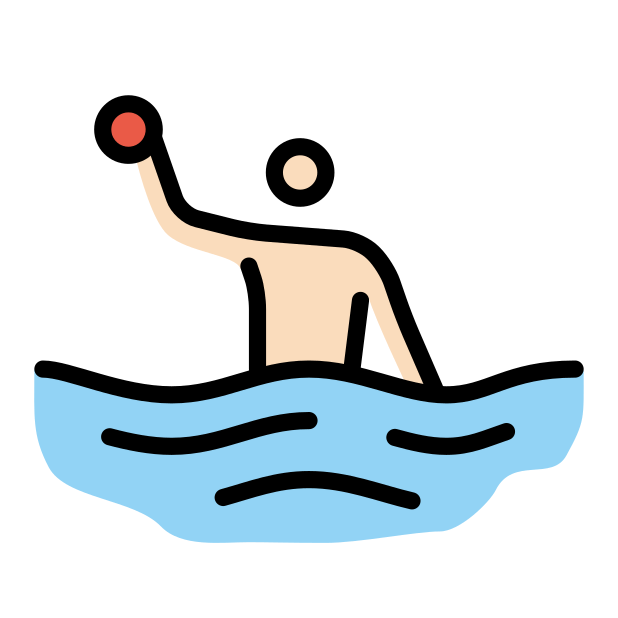
person playing water polo: light skin tone